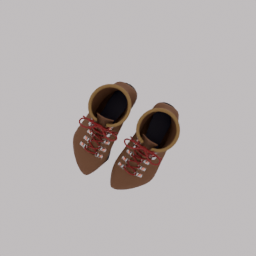
Label: people